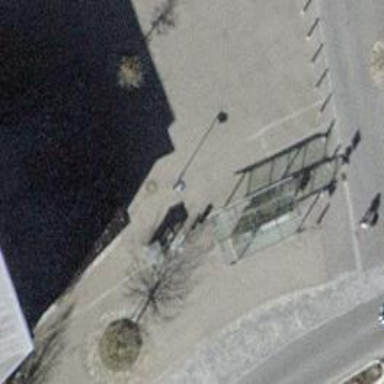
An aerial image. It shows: Public bookcase.